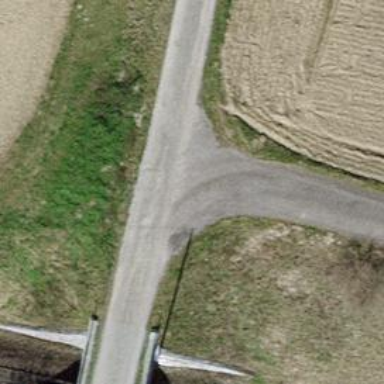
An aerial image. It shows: Track road with pebblestone surface running over bridge.